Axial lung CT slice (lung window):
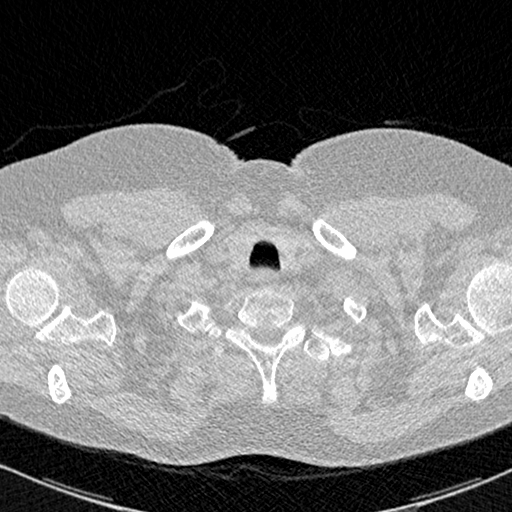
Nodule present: no